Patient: sex M, age 52
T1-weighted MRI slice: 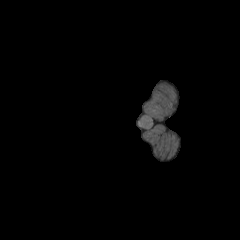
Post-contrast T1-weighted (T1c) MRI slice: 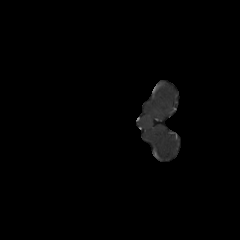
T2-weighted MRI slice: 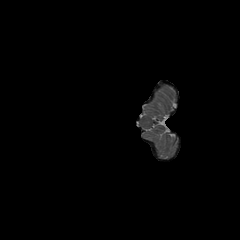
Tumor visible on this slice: no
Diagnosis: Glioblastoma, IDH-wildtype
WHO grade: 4